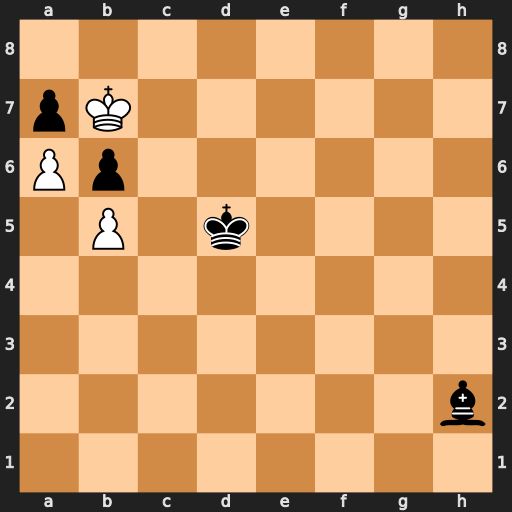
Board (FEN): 8/pK6/Pp6/1P1k4/8/8/7b/8
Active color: w
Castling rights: -
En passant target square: -
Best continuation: Kxa7 Kc5 Kb7